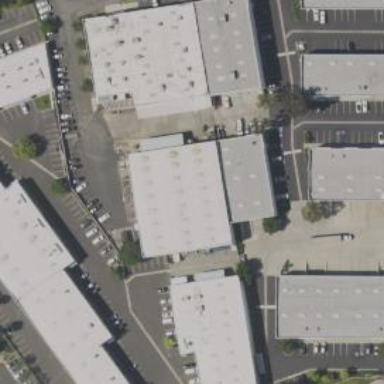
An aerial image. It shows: Warehouse building.